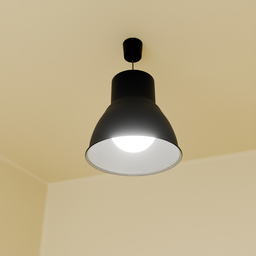
Label: lighting